Interaction volume radius: 5 \u00c5
Interaction volume height: 10 \u00c5
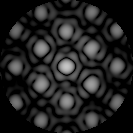
Disorder parameter: 0.2308